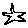
Label: star